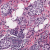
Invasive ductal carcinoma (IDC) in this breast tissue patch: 1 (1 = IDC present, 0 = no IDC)